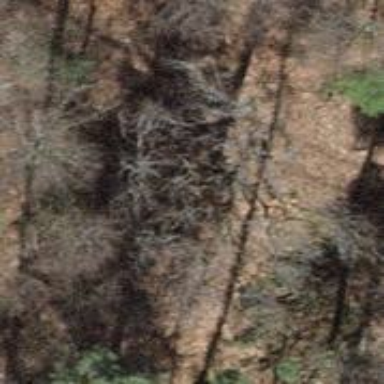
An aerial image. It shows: Deciduous broadleaved tree.